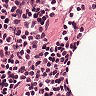
Metastatic tissue present: no